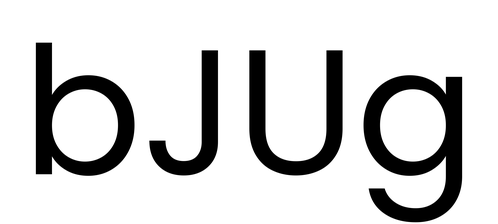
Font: Poppins-Regular